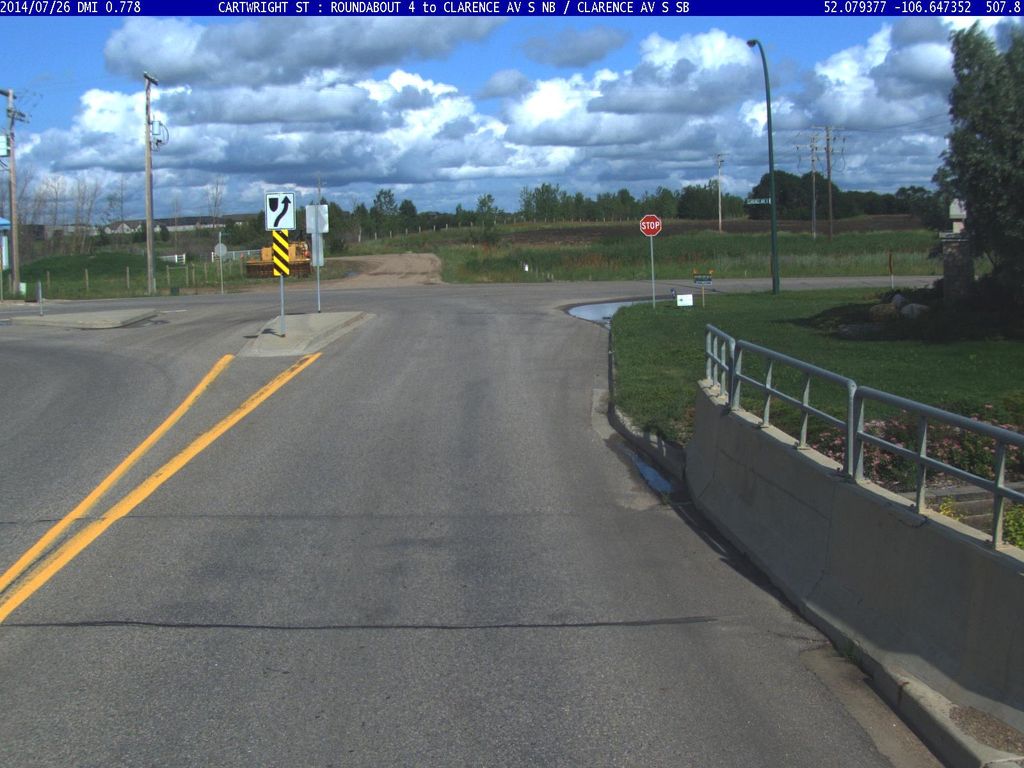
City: saskatoon